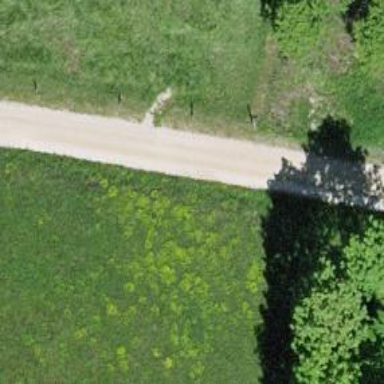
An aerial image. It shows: Unpaved track with grade2 track type.